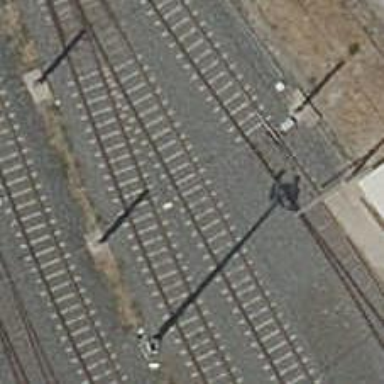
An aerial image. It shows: Yard with electrified contact line.